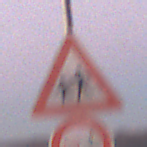
Verkehrszeichen: KinderRechts
Zusatzzeichen unten: VerbotUeberholenEinspurigeFahrzeuge
Umgebung: Outdoor, Nature
Tageszeit: SunriseSunset
Wetter: PartlyCloudy
Licht: Natural
Jahreszeit: NotSpecified
Kontrast: LowContrast